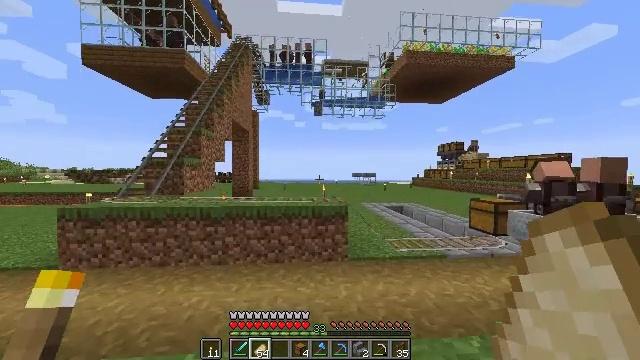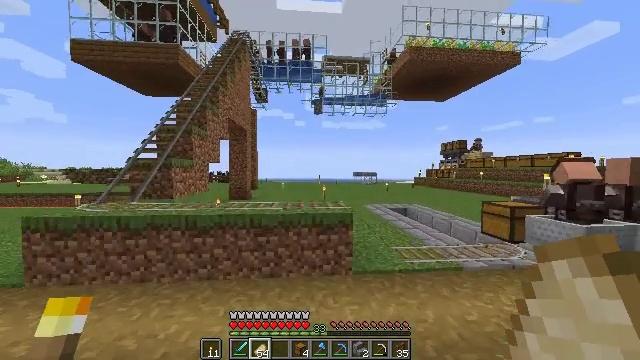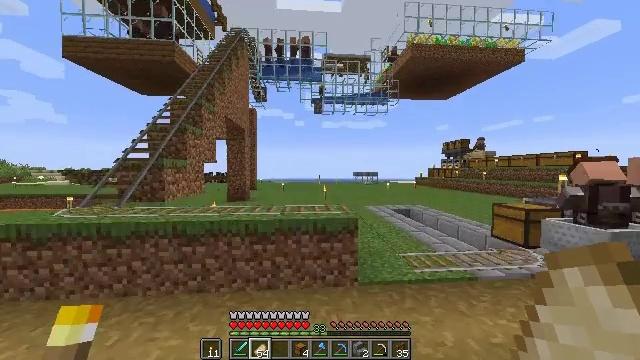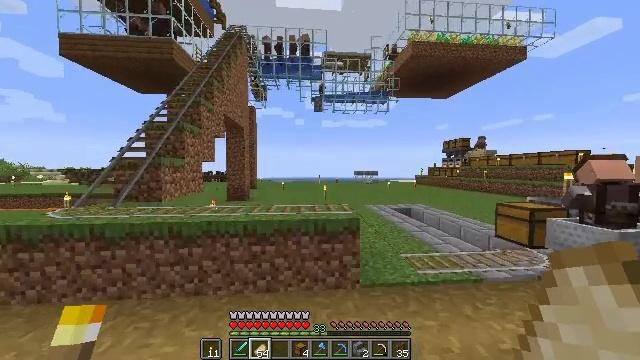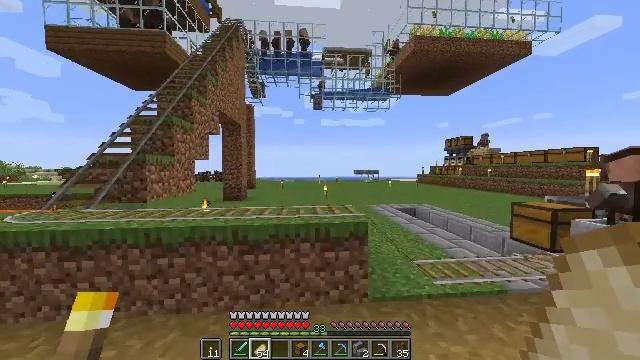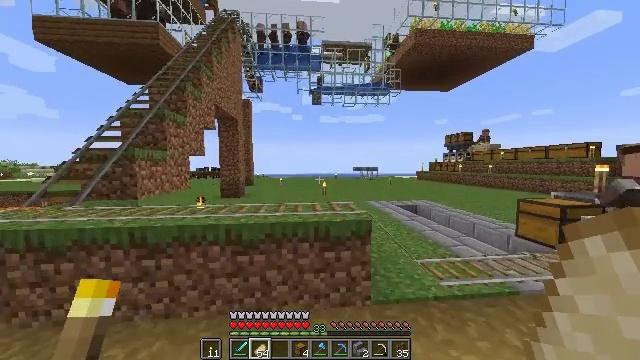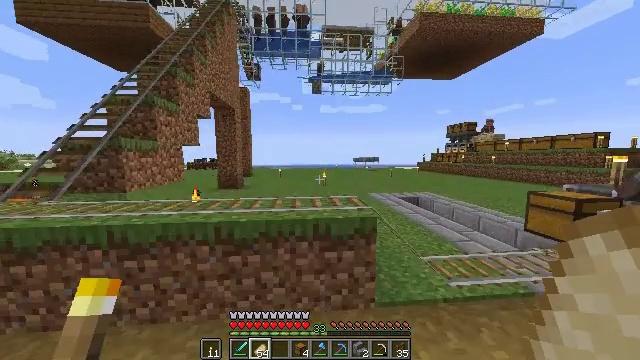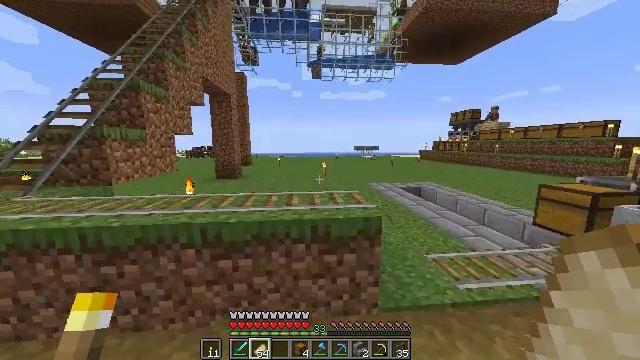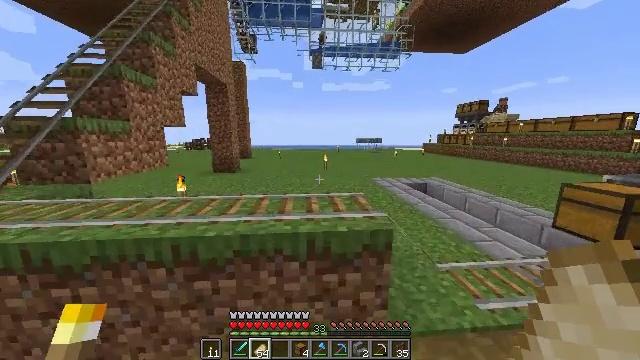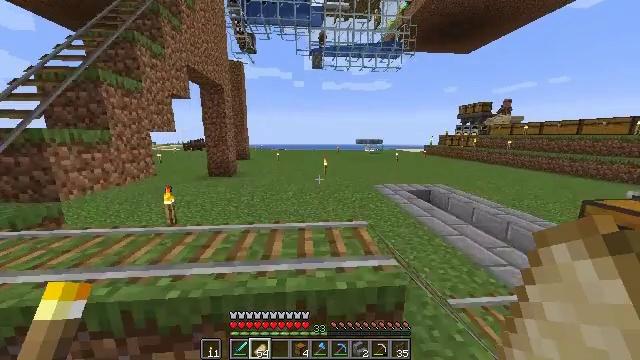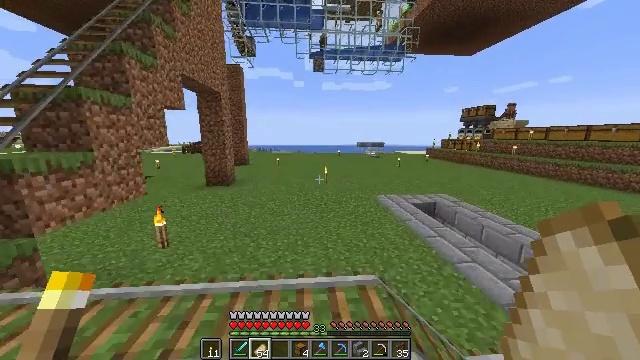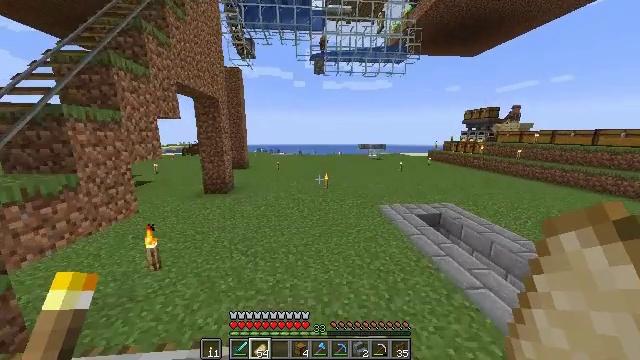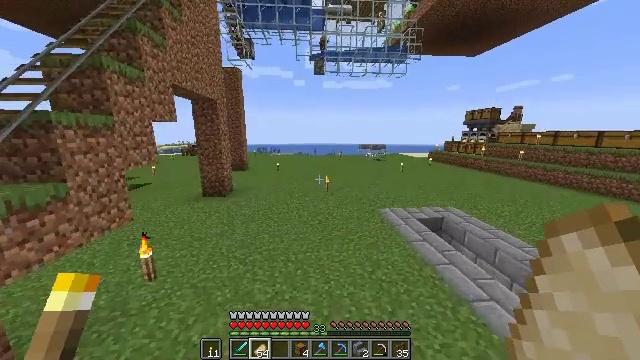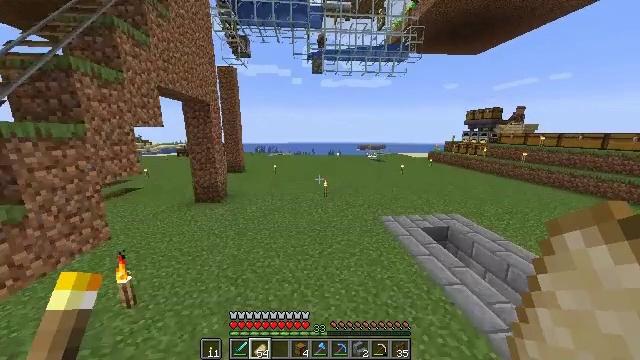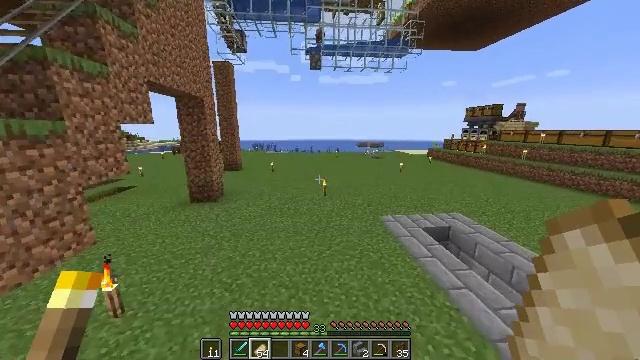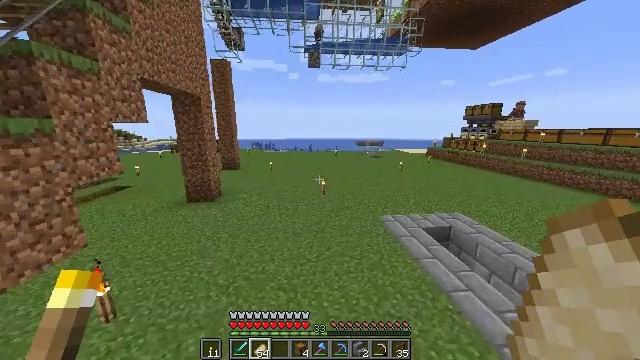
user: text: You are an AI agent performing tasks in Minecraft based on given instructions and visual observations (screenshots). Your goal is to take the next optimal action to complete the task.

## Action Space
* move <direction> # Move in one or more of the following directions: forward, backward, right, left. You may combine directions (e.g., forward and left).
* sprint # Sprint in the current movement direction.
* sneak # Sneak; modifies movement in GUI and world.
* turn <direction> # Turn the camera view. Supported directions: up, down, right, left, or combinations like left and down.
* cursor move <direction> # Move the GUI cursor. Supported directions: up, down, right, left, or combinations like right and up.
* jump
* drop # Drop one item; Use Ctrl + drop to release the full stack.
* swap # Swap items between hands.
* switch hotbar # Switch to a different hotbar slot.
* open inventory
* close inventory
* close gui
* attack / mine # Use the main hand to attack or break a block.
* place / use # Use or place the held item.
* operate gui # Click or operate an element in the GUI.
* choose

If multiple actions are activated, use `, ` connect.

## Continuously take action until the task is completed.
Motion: motion action
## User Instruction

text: Place stones in a 2x2 grid to craft stone bricks.
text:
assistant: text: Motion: move forward
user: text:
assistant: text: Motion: move forward
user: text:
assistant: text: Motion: move forward, sprint
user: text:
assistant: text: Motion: move forward, sprint
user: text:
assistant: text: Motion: move forward, sprint, turn down
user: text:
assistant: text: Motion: move forward, turn down
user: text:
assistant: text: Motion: move forward, turn down
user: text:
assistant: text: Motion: move forward, turn down
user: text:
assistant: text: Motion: move forward, jump
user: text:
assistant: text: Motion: move forward, jump
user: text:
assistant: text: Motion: move forward, jump
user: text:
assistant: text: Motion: move forward, jump
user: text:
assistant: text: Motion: move forward, jump
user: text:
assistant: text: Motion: move forward, jump
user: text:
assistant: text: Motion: move forward, jump
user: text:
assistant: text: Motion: move forward, jump
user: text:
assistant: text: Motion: move forward, sprint, jump
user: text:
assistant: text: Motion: move forward, sprint, jump
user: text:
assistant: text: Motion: move forward, sprint, jump
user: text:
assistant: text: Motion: move forward, sprint, jump
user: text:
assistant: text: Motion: move forward, sprint, turn right, jump
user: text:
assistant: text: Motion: move forward, turn right, jump
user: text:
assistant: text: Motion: move forward, turn right, jump
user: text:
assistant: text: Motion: move forward, turn right and up, jump
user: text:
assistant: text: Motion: move forward, turn right and up, jump
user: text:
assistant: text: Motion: move forward, turn right and up, jump
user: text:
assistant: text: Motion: move forward, jump
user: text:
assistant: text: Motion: move forward, jump
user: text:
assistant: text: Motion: move forward, jump
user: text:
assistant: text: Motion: move forward, sprint, jump